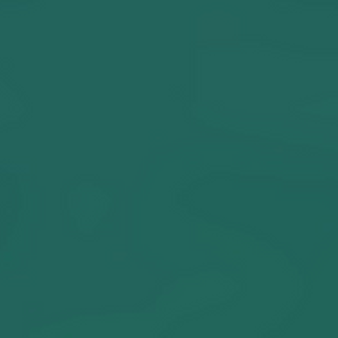
Label: other